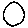
Label: circle